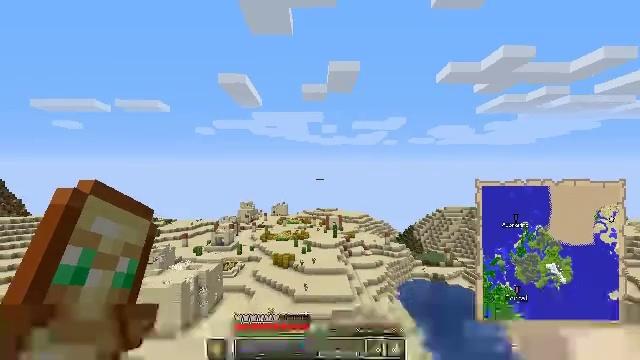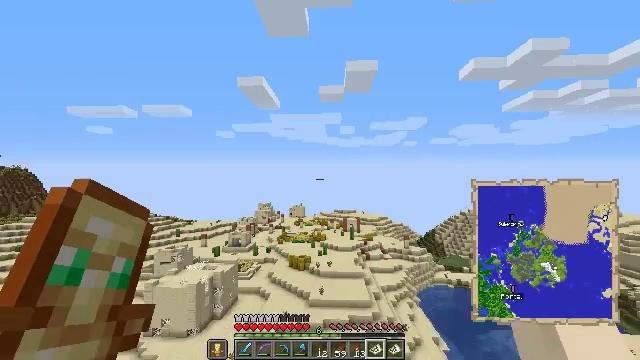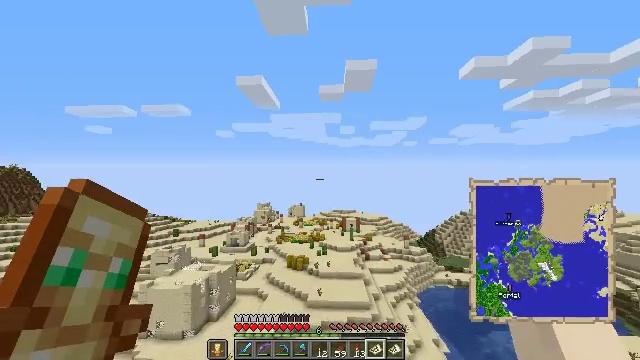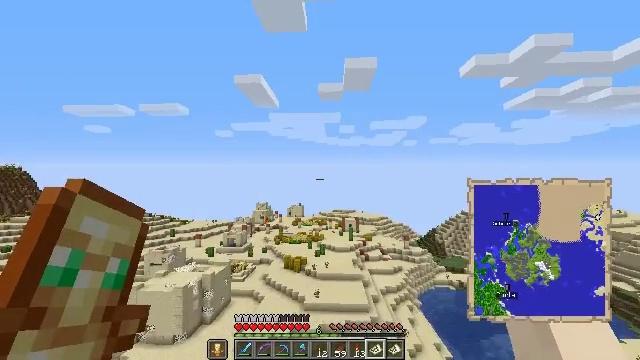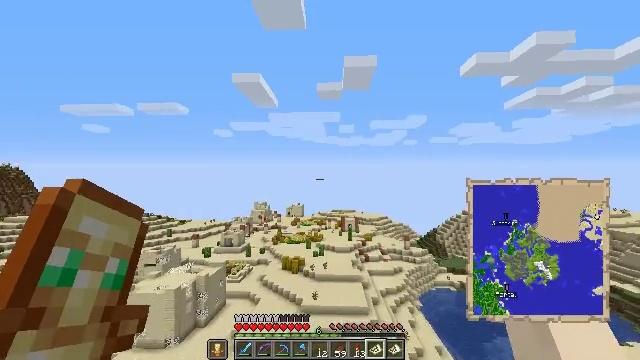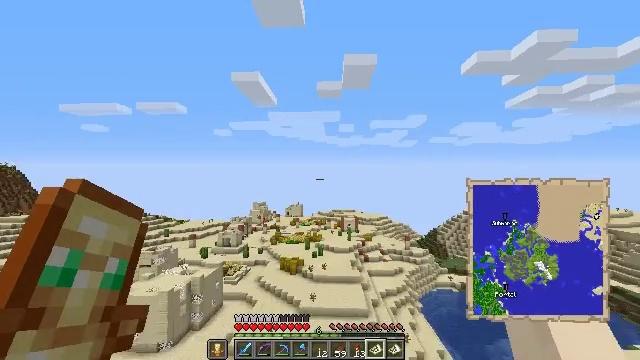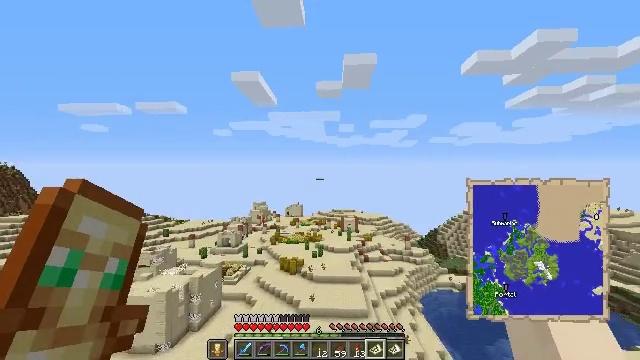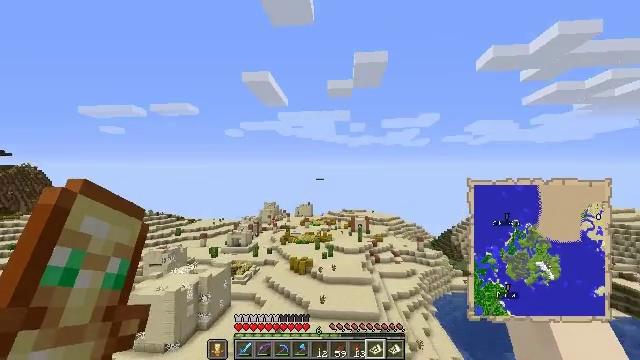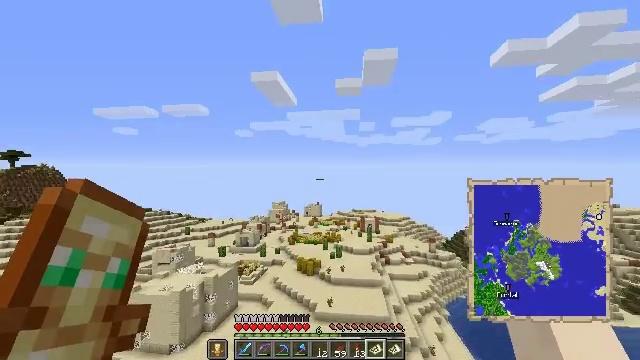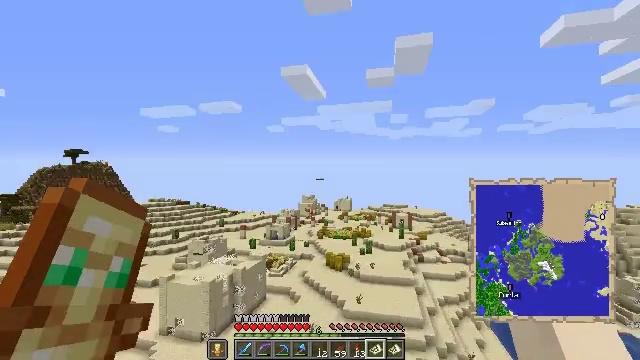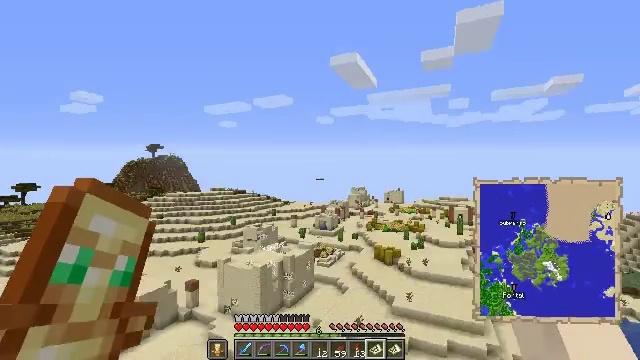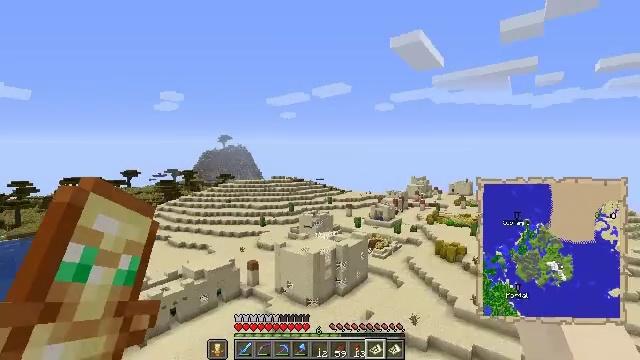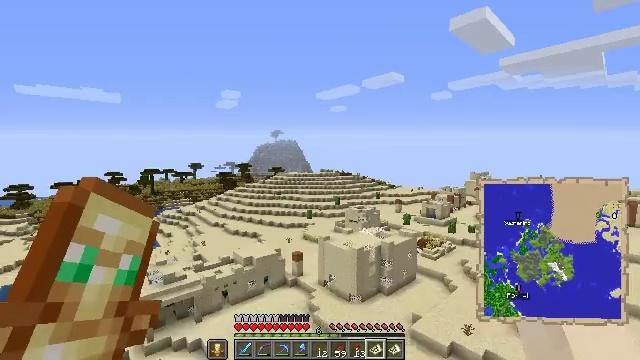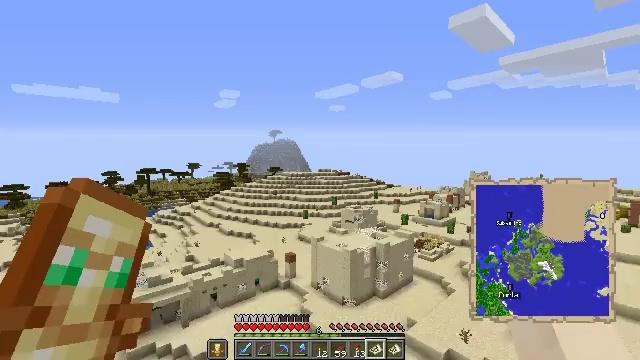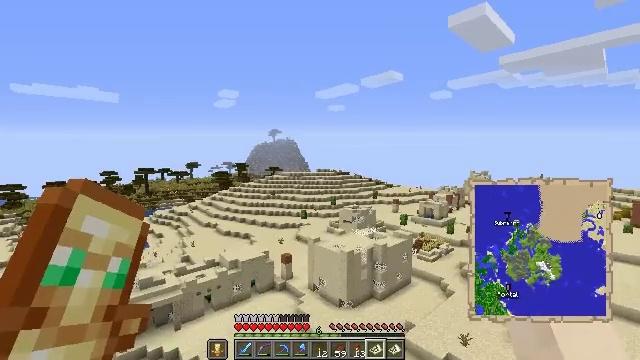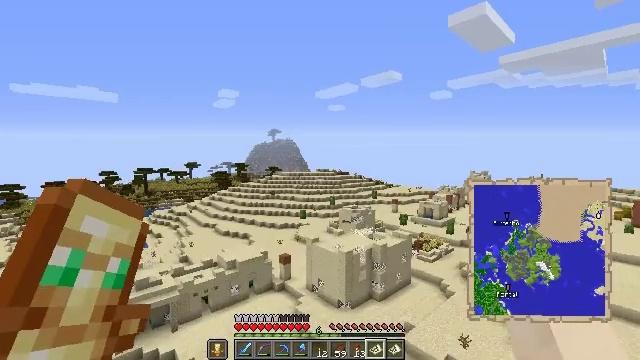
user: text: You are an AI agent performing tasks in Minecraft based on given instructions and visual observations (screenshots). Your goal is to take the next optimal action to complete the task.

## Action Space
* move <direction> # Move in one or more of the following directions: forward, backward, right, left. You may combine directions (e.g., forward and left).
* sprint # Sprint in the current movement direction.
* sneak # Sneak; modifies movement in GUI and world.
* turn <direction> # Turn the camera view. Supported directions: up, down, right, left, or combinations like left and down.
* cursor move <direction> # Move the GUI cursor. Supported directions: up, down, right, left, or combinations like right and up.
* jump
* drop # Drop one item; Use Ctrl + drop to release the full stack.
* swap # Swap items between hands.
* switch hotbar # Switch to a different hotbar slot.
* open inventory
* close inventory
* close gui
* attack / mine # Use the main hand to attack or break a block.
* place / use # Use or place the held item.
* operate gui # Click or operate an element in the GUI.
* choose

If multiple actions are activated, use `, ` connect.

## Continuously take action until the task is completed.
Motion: motion action
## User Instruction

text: Attack the hay block to get hay.
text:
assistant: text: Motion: turn left
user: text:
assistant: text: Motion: no_op
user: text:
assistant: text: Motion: no_op
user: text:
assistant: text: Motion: no_op
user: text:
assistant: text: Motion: no_op
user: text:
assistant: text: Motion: no_op
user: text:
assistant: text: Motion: turn left
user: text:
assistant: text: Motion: turn left
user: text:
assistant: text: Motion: turn left and down
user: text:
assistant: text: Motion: turn left and down
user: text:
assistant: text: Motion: turn left and down
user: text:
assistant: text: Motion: turn left and down
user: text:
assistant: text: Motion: no_op
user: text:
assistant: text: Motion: no_op
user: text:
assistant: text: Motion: no_op
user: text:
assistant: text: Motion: no_op
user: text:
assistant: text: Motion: no_op
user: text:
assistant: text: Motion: no_op
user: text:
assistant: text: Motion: no_op
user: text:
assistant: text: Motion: turn right
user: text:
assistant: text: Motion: turn right
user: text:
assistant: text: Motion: turn right and up
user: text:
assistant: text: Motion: turn right and down
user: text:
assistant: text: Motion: turn right and down
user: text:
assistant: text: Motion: no_op
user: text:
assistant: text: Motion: no_op
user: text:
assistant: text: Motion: no_op
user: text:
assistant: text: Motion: turn right and down
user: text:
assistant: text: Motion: turn right
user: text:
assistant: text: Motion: turn down